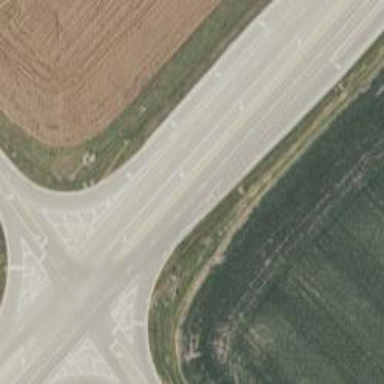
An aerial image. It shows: Solid lane divider marking on the road.